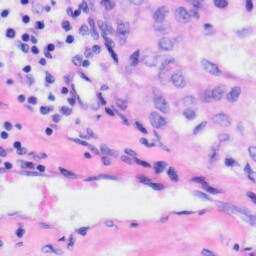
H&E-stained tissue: Liver